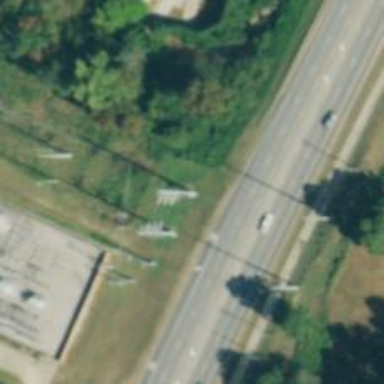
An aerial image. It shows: Power pole.